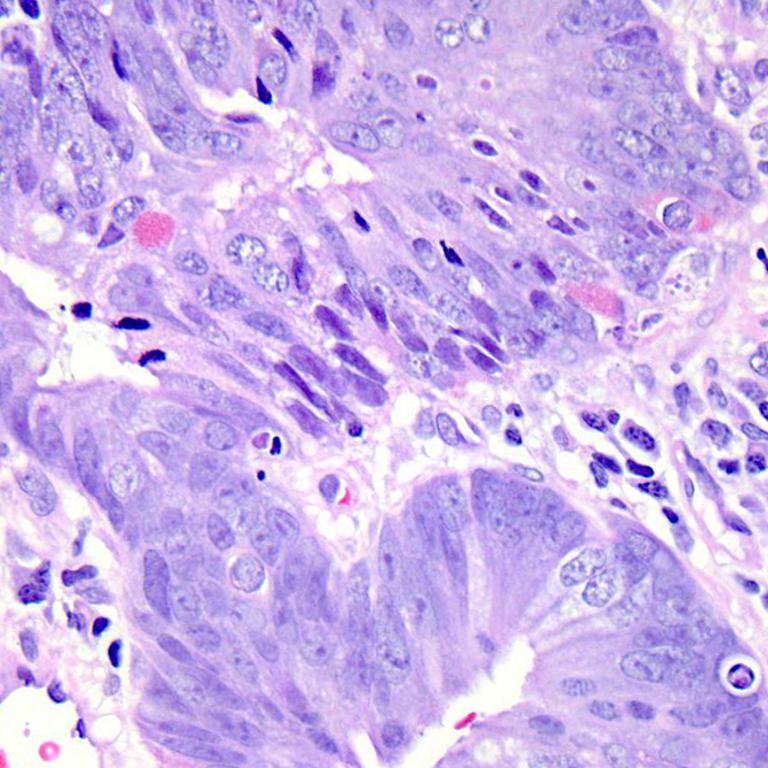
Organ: colon
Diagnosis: adenocarcinomas